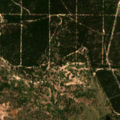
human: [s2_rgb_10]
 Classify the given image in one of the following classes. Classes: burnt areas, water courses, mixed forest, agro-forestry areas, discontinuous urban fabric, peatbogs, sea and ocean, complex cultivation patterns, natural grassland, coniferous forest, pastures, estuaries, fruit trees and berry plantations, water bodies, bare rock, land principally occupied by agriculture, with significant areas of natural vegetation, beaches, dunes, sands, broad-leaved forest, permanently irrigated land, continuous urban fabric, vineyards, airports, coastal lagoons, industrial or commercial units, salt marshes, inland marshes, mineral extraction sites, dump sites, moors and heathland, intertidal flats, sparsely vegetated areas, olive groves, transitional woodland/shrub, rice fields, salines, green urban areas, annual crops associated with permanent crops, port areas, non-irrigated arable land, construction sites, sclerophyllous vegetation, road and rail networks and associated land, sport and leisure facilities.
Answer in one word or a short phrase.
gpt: agro-forestry areas, coniferous forest